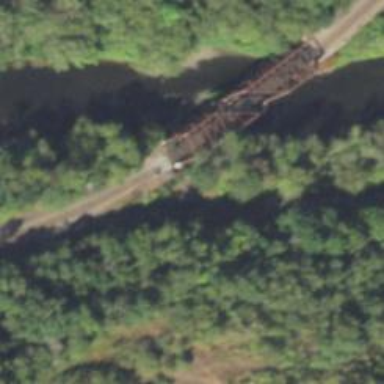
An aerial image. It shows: Truss bridge carrying railway tracks.